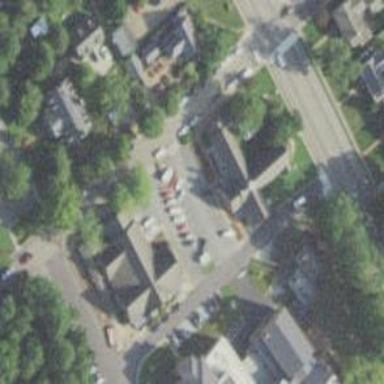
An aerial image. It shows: Parking area with surface.